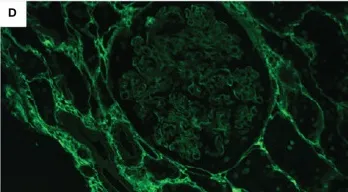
(D) No PLA2R immune deposits (immunofluorescence, original magnification: x400).
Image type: pathology (immunostaining)